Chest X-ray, PA view. Patient: 41 years old, sex M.
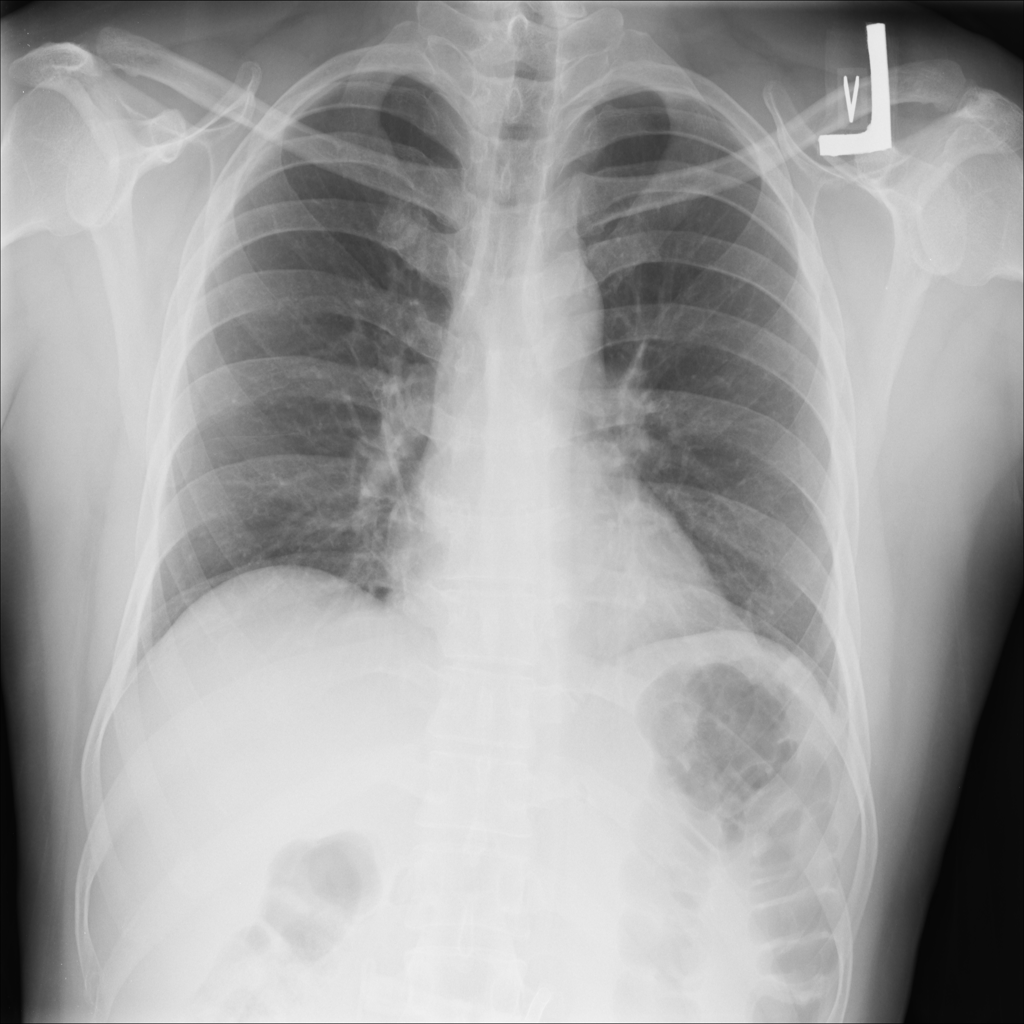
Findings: No Finding